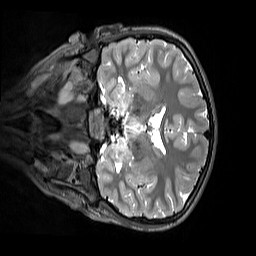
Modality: T2w
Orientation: coronal
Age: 11
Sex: male
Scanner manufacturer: siemens
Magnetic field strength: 3 T
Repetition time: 3.2 s
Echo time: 0.408 s